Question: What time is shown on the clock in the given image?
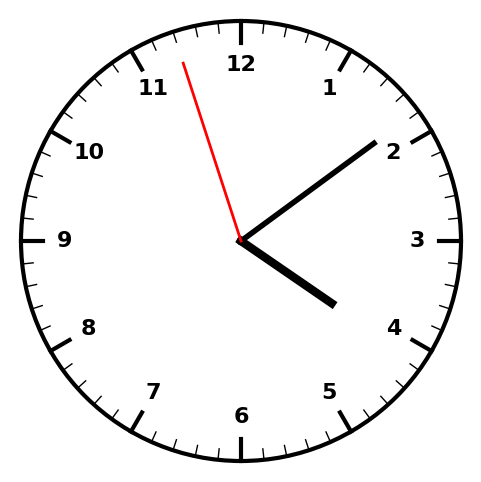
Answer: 04:08:57